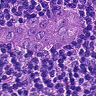
Metastatic tissue present: yes